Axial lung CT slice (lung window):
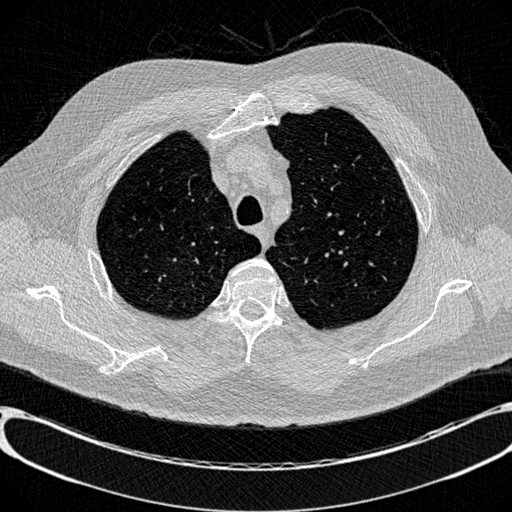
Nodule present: no